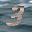
Label: 3